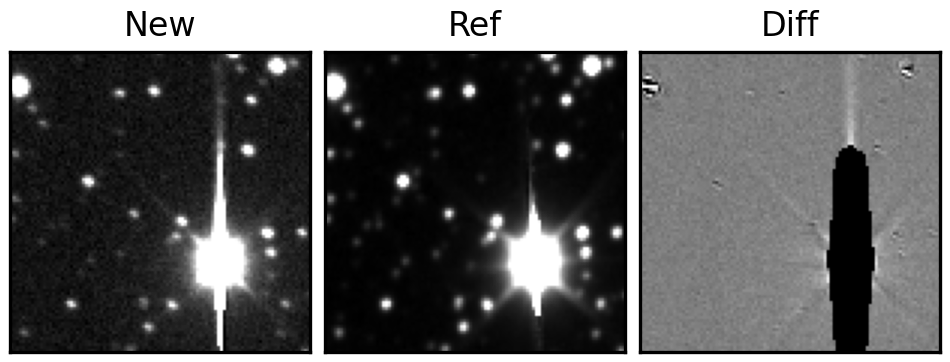
Label: bogus